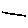
Label: line